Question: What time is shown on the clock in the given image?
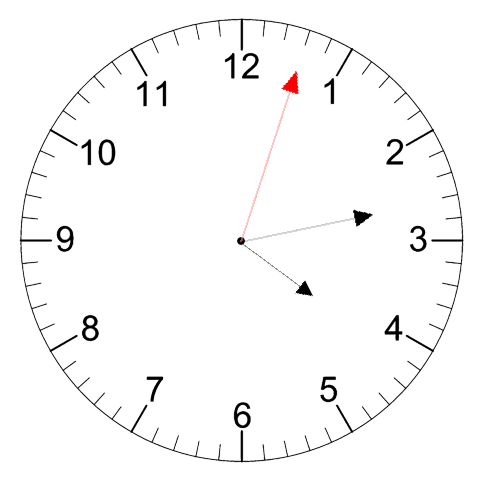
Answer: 04:13:03